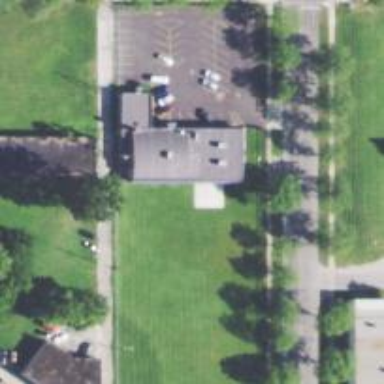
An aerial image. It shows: Parking area.